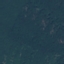
Land use / land cover: Forest